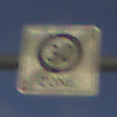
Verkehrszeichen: EndeZone30
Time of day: SunriseSunset
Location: Outdoor (Nature)
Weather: PartlyCloudy
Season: NotSpecified
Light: Natural